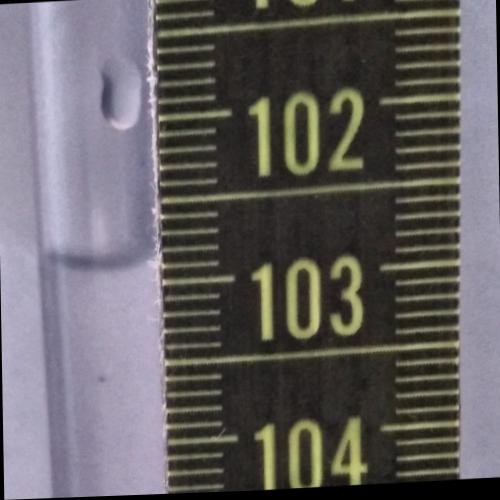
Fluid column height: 102.9 cm